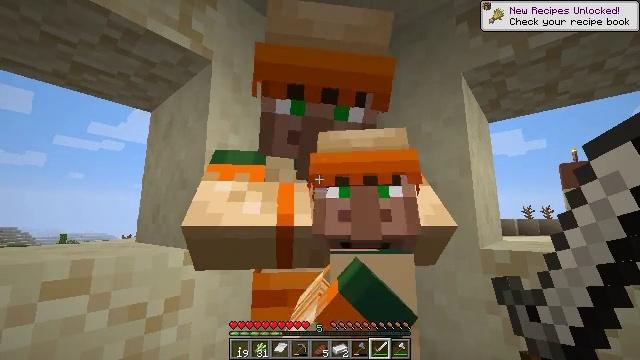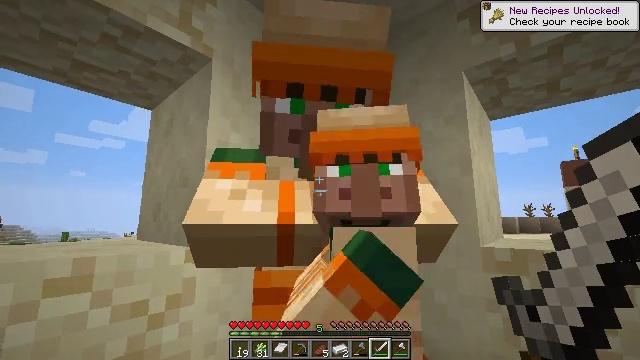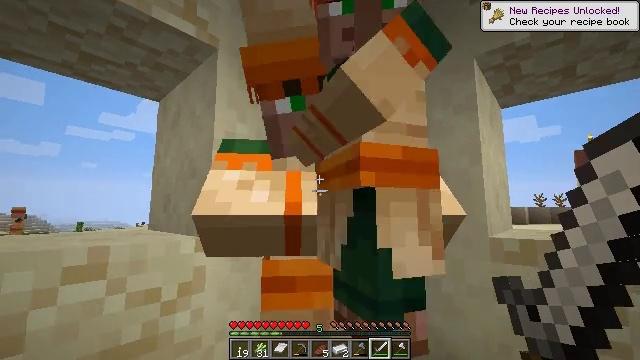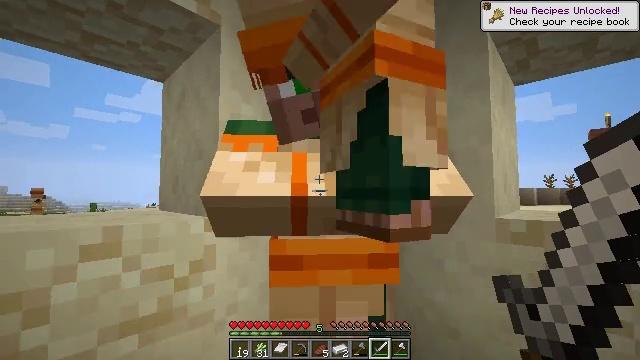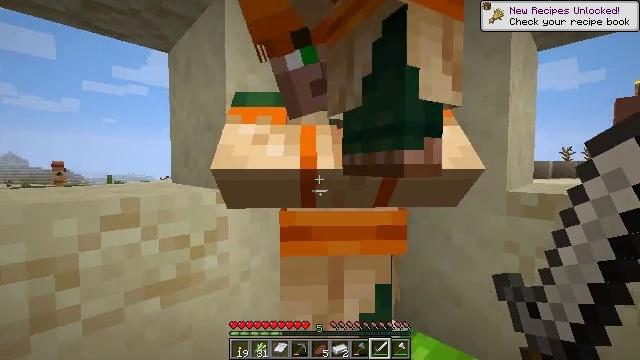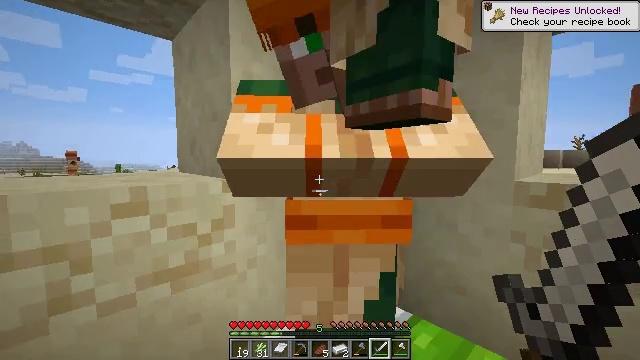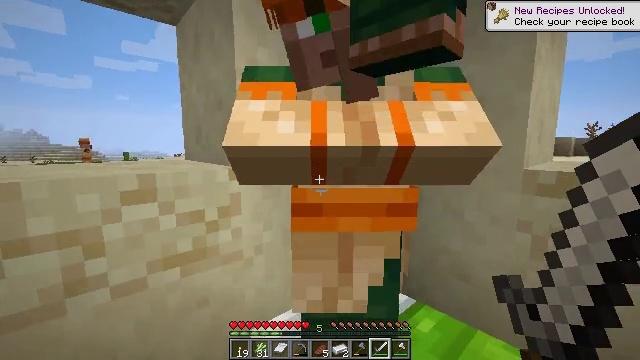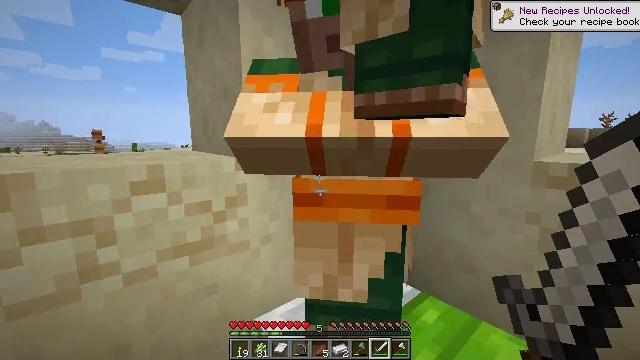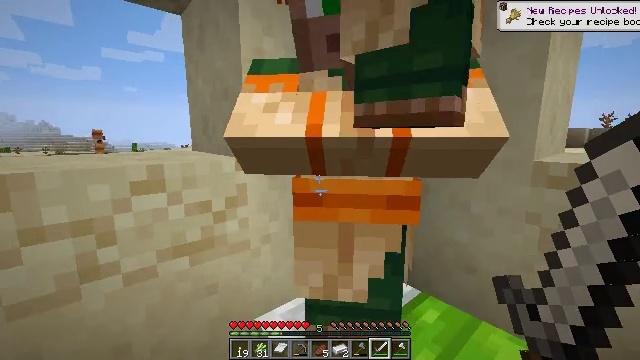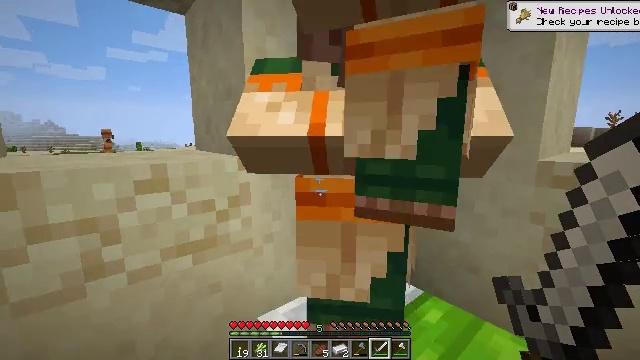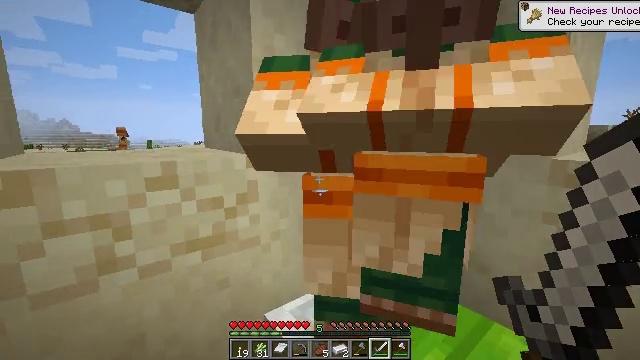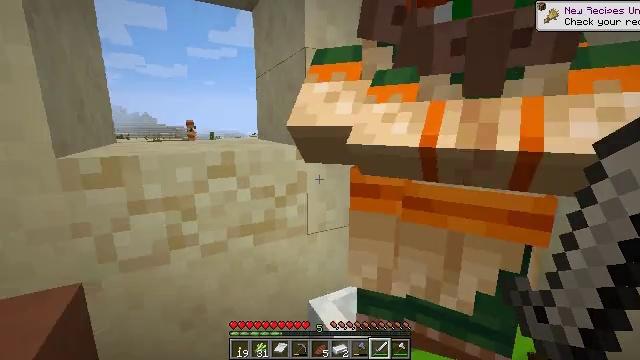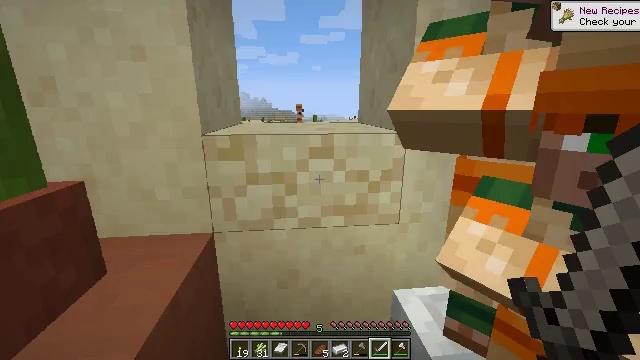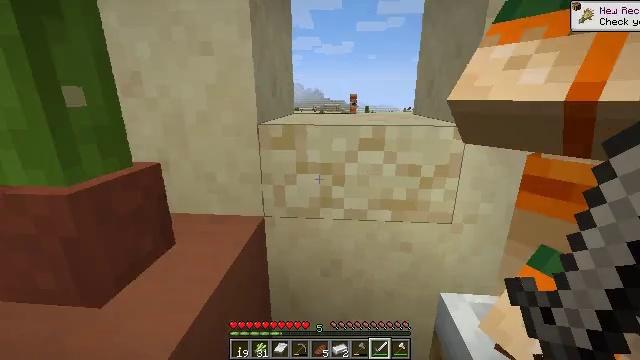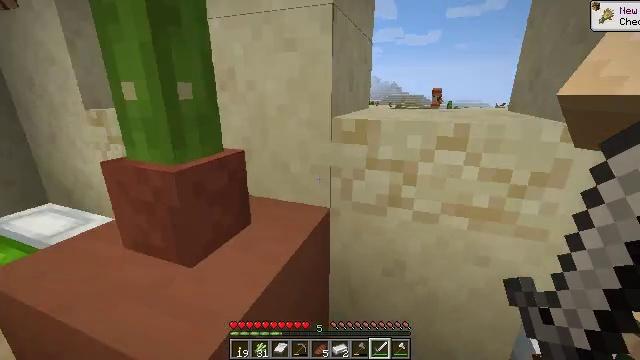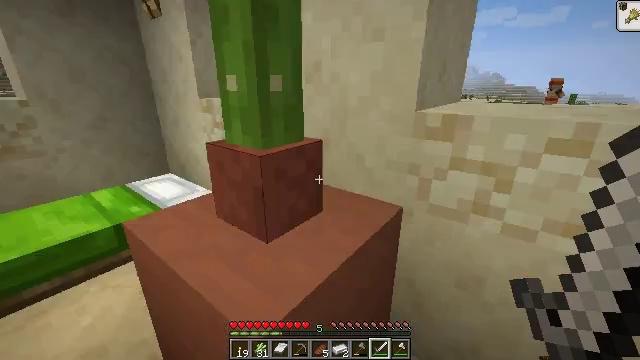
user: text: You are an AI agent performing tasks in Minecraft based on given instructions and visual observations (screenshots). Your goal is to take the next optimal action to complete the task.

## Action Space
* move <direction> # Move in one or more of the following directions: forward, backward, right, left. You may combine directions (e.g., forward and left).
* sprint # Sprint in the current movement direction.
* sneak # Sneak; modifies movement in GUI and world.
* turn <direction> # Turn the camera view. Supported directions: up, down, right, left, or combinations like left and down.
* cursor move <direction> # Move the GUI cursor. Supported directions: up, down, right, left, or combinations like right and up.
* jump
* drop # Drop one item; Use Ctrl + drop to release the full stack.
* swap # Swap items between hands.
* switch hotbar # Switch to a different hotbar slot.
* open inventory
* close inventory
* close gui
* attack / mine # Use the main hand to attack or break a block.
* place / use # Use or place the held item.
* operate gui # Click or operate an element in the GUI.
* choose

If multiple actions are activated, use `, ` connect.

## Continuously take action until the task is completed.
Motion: motion action
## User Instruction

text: Gather the smooth sandstone slab.
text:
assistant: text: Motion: no_op
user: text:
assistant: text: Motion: turn left and down
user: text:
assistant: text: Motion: turn left and down
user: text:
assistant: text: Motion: turn left and down
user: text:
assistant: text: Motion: turn left and down
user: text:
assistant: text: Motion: turn left and down
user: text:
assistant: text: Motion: turn left and down
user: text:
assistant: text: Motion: no_op
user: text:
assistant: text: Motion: no_op
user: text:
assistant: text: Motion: turn left
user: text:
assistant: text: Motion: turn left and down
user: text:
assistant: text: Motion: turn left and down
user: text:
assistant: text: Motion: turn left and down
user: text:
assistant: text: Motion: turn left and down
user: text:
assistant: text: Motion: turn left and down
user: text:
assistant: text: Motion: turn left
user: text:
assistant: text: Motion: turn left
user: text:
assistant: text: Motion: turn left
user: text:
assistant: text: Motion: turn left
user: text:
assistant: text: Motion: turn left
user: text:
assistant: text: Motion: turn left
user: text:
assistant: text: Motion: turn left
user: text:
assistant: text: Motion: turn left
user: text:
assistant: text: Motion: turn left
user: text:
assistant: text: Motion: turn left
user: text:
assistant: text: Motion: turn left
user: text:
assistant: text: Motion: turn left
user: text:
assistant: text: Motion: turn left
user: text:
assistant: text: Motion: turn left
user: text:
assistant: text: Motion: move forward